Interaction volume radius: 10 \u00c5
Interaction volume height: 25 \u00c5
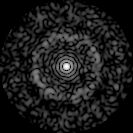
Disorder parameter: 0.8397